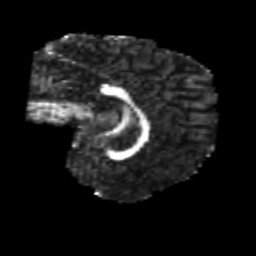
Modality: FA
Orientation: sagittal
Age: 20
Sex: female
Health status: healthy
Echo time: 0.074 s